Field crop: tomato
Growth stage: 2
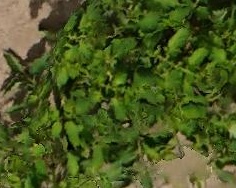
Species: tomato